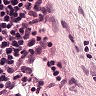
Metastatic tissue present: no